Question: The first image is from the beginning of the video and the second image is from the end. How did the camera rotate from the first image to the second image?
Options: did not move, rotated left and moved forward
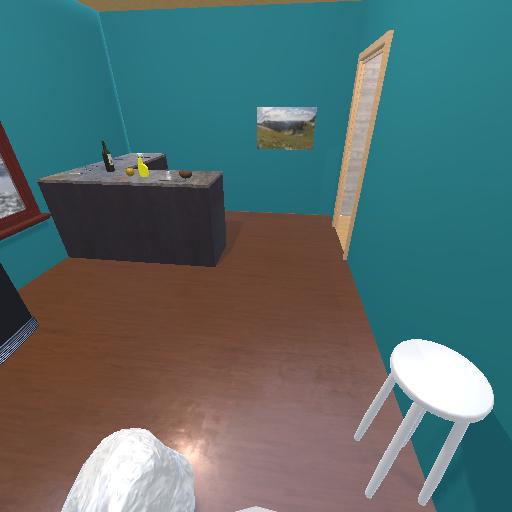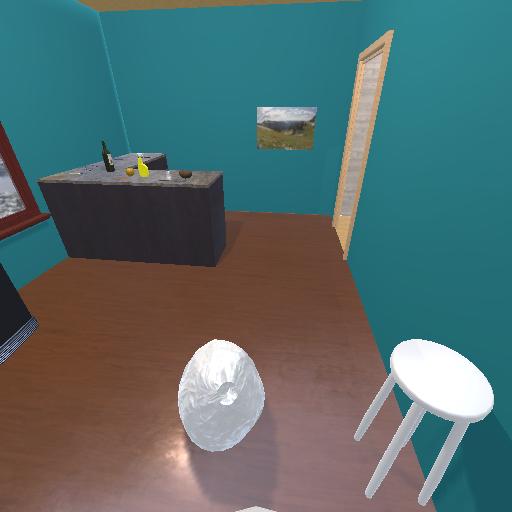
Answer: did not move